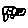
Label: car